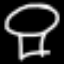
Label: mushroom